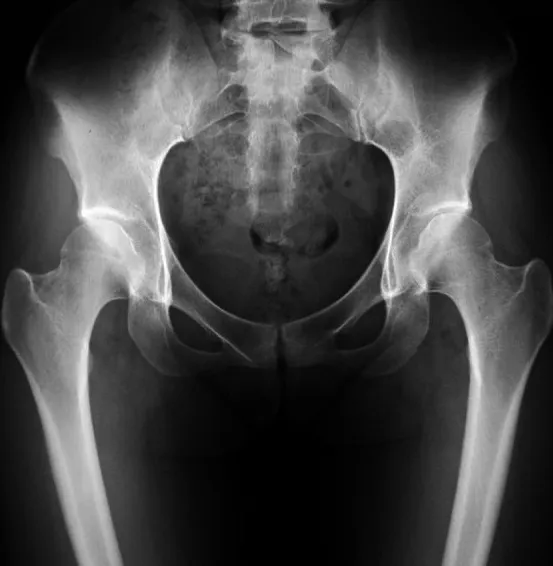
The preoperative anterior-posterior radiograph demonstrated crossover sign at the left acetabulum indicating acetabular retroversion.
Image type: radiology (x_ray)